You are looking at the continuous-wavelet transform of a rotating shaft's vibration signal. Classify the rotor condition as one of: normal, misalignment, unbalance, looseness.
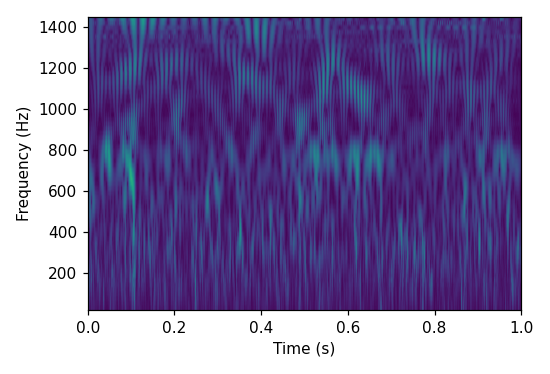
Answer: looseness